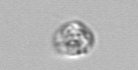
Label: Amoeba